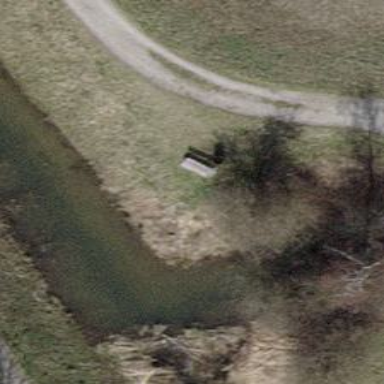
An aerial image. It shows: Brown bench.